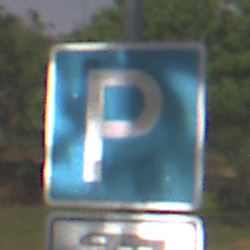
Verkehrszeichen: Parken
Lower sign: HinweisDurchSinnbild23
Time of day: Night
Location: Outdoor (Nature)
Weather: Clear
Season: NotSpecified
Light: Natural